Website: bh-photo
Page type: cross-sells
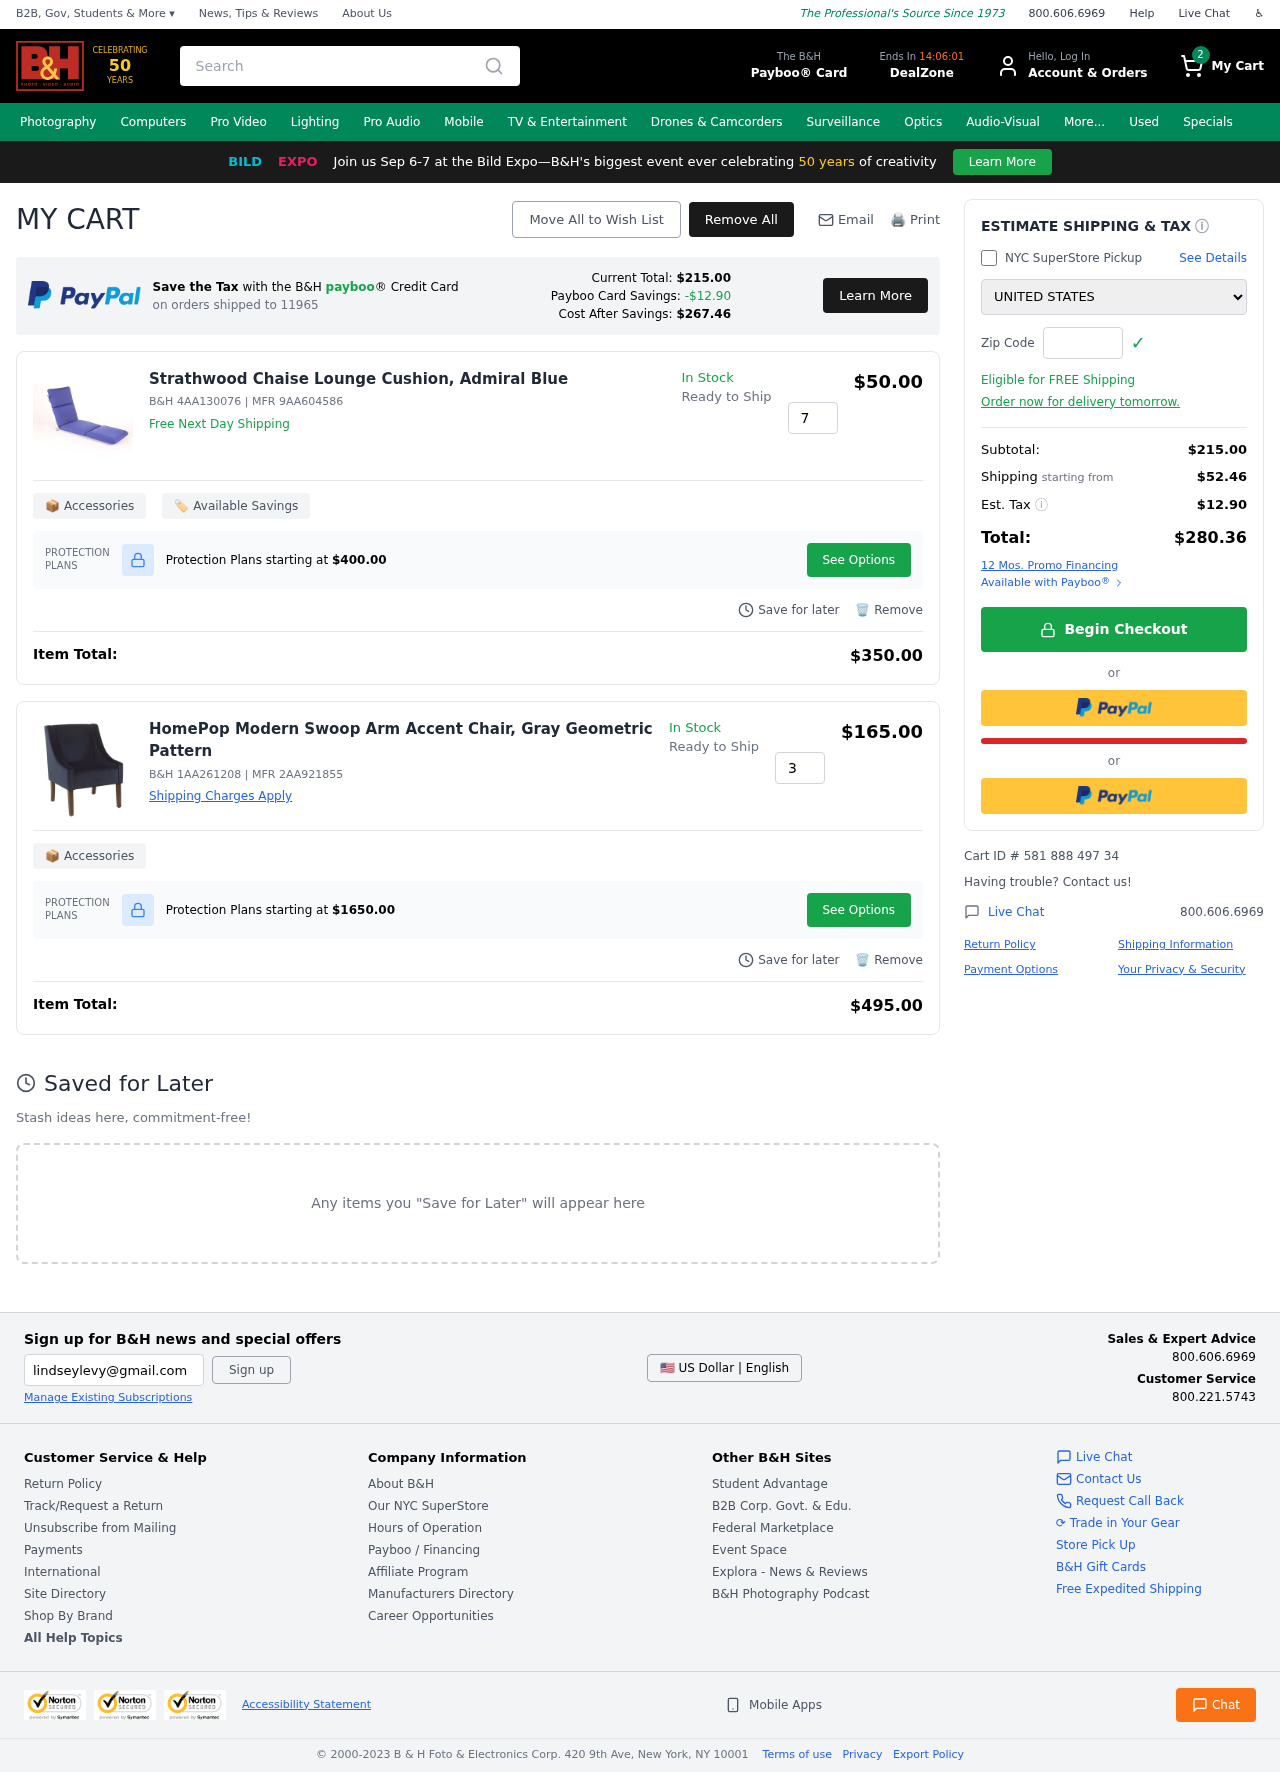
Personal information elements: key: PII_COUNTRY
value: United States
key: PII_POSTCODE
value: on orders shipped to 11965
Product elements: key: PRODUCT1_NAME
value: Strathwood Chaise Lounge Cushion, Admiral Blue
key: PRODUCT1_PRICE
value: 50
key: PRODUCT1_QUANTITY
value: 7
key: PRODUCT2_NAME
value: HomePop Modern Swoop Arm Accent Chair, Gray Geometric Pattern
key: PRODUCT2_PRICE
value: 165
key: PRODUCT2_QUANTITY
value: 3
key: PRODUCT1_SKU
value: B&H 4AA130076
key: PRODUCT1_MFR
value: MFR 9AA604586
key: PRODUCT1_PROTECTION_PRICE
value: $400.00
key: PRODUCT1_ITEM_TOTAL
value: $350.00
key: PRODUCT2_SKU
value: B&H 1AA261208
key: PRODUCT2_MFR
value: MFR 2AA921855
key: PRODUCT2_PROTECTION_PRICE
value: $1650.00
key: PRODUCT2_ITEM_TOTAL
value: $495.00
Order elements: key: ORDER_NUM_ITEMS
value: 2
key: PAYBOO_CURRENT_TOTAL
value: $215.00
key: ORDER_SUBTOTAL
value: $215.00
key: ORDER_SHIPPING_COST
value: $52.46
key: ORDER_TAX
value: $12.90
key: ORDER_TOTAL
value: $280.36
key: ORDER_ID
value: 581 888 497 34
Search elements: key: HEADER_SEARCH
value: Search
Other elements: key: PAYBOO_SAVINGS
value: -$12.90
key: PAYBOO_COST_AFTER_SAVINGS
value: $267.46